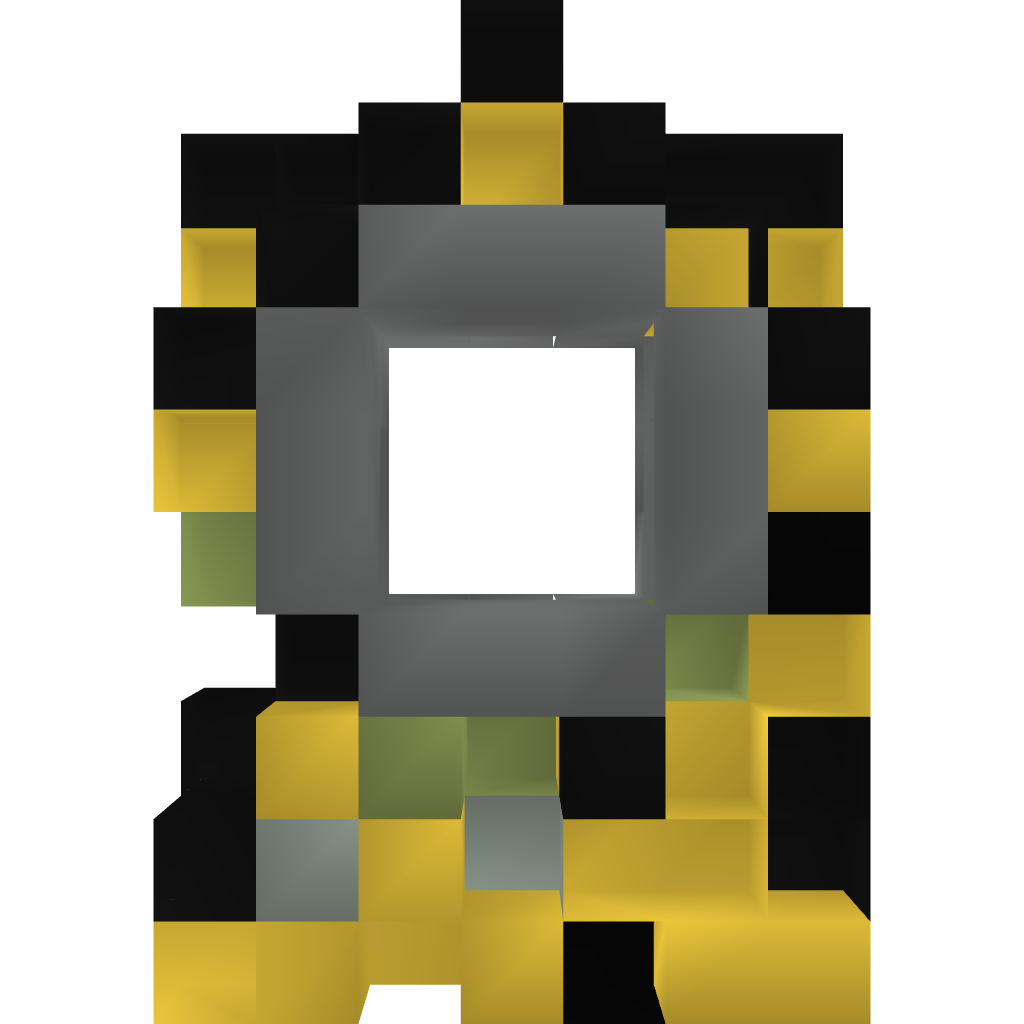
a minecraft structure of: Door 3x3